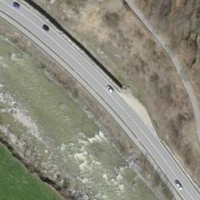
EUNIS habitat code: 57
Species observed at this site:
Cephalanthera longifolia